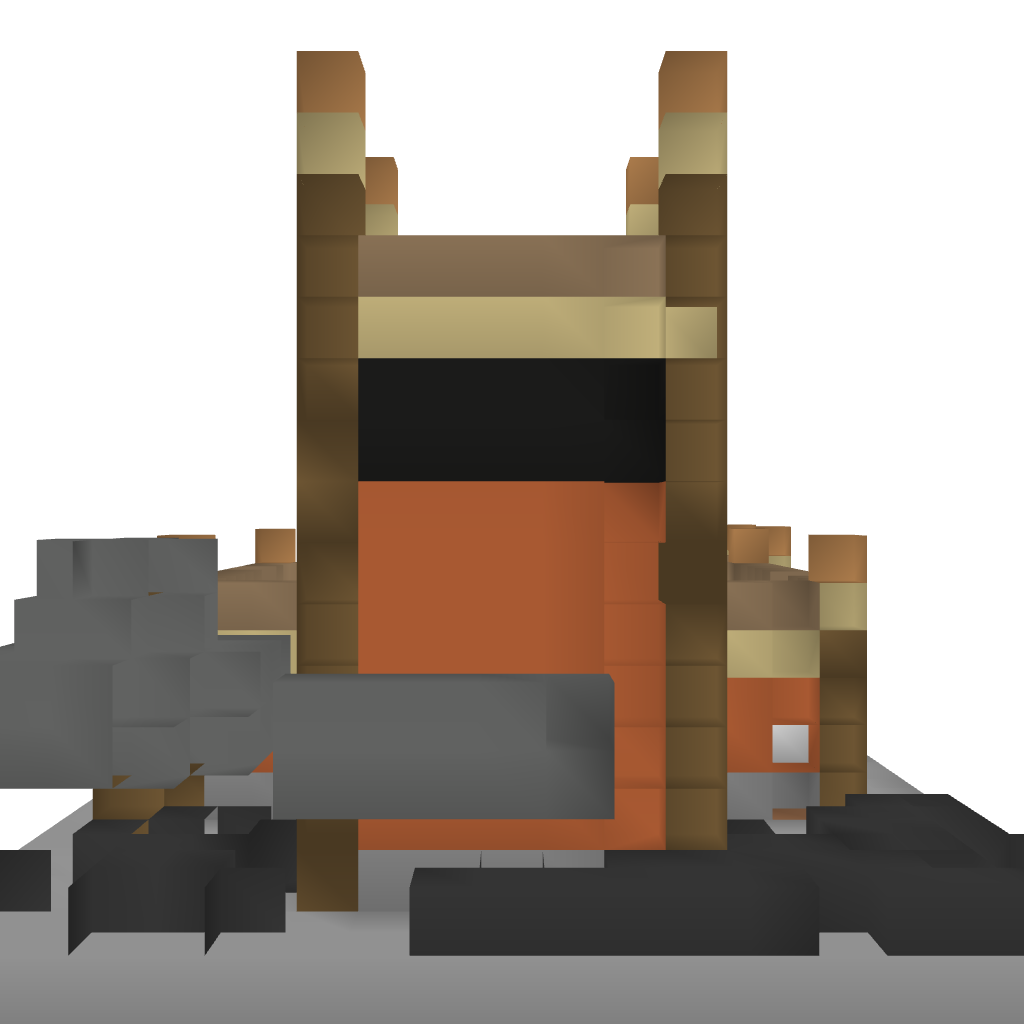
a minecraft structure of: Wooden and Stone house